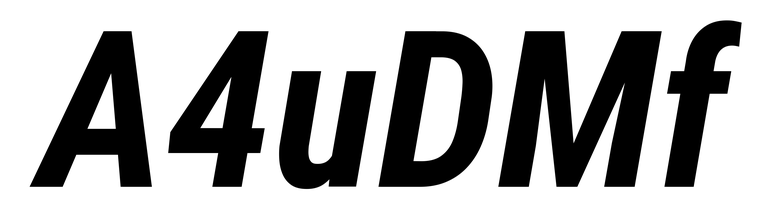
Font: Roboto-Italic_Condensed_Bold_Italic